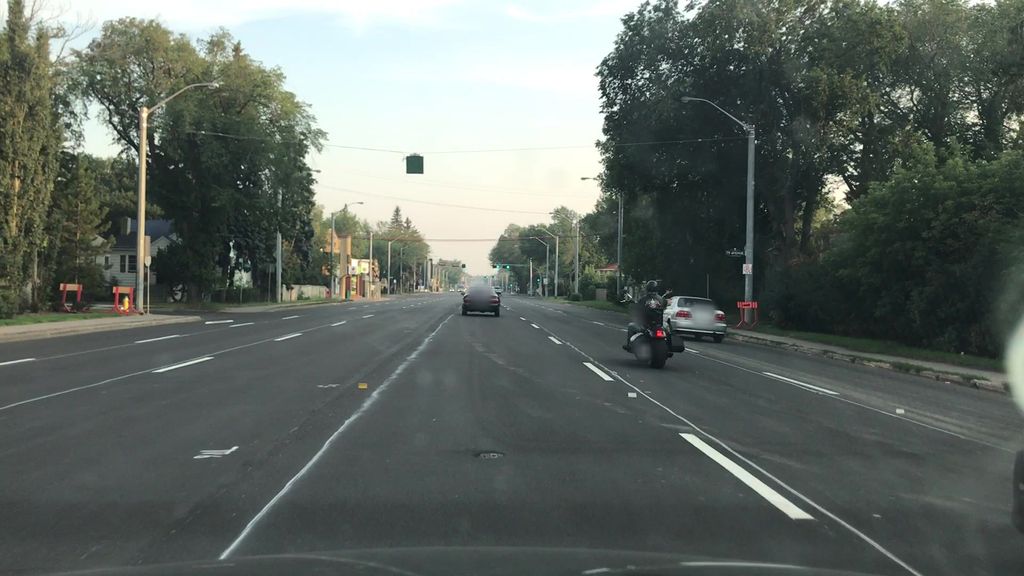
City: edmonton